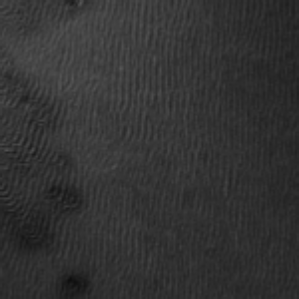
Label: frost